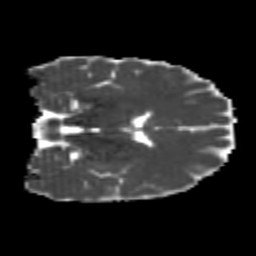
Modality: MD
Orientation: coronal
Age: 21
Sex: female
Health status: healthy
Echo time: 0.074 s